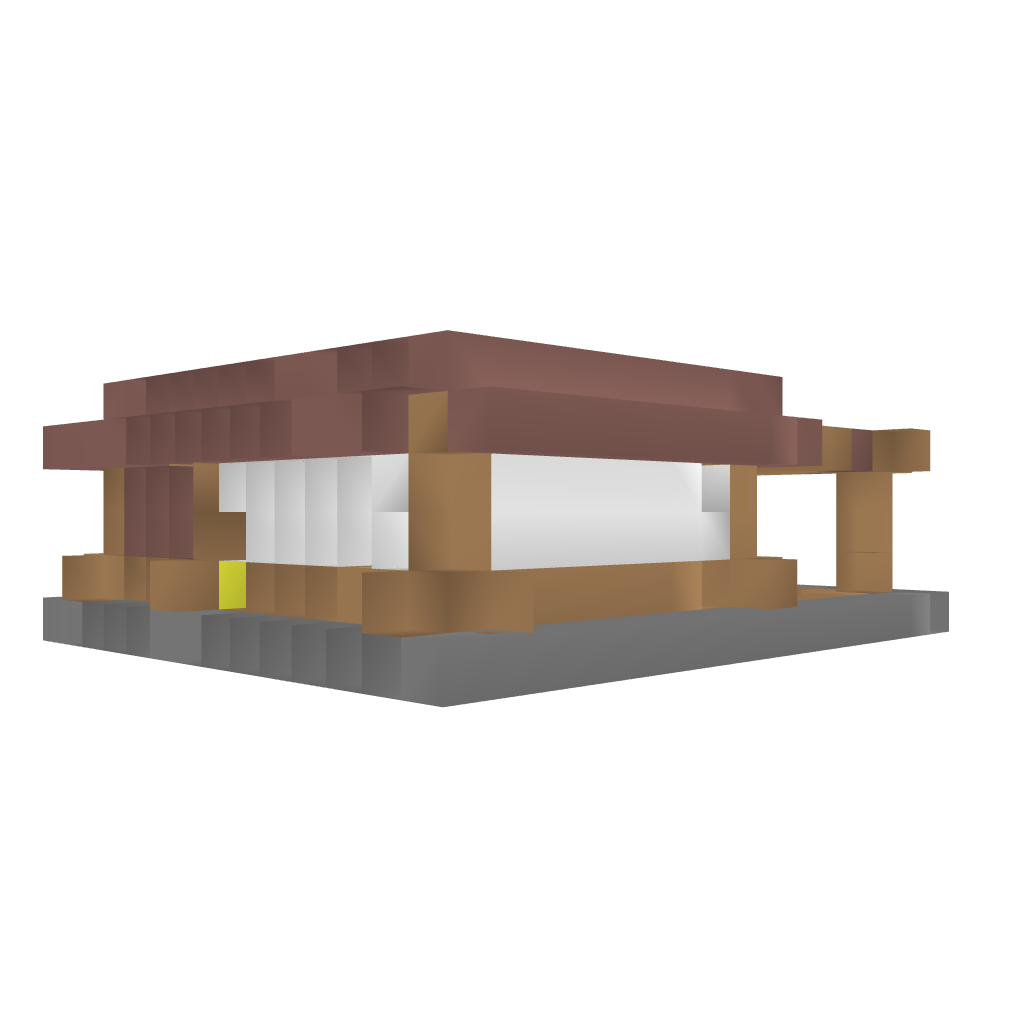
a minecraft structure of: medieval bank bad low quality